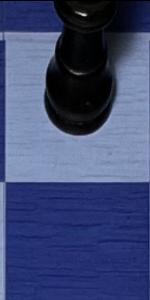
Label: Empty